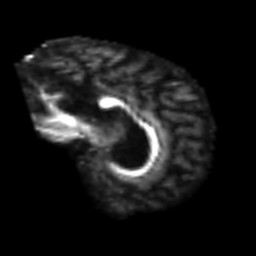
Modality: FA
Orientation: sagittal
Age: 54
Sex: male
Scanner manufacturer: siemens
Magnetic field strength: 3 T
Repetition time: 4.4 s
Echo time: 0.1 s